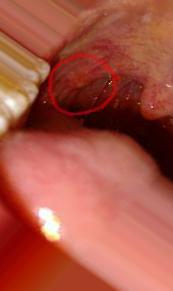
Condition: Mouth Ulcer